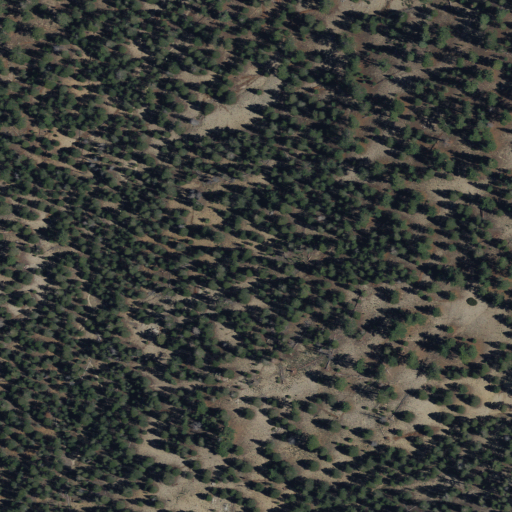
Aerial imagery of depression(s) in California named Chinquapin Basin containing evergreen forest and shrub